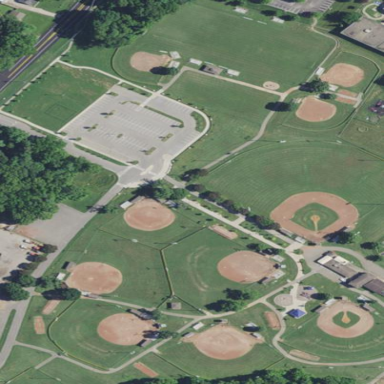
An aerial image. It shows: Baseball pitch for leisure and sports activities.